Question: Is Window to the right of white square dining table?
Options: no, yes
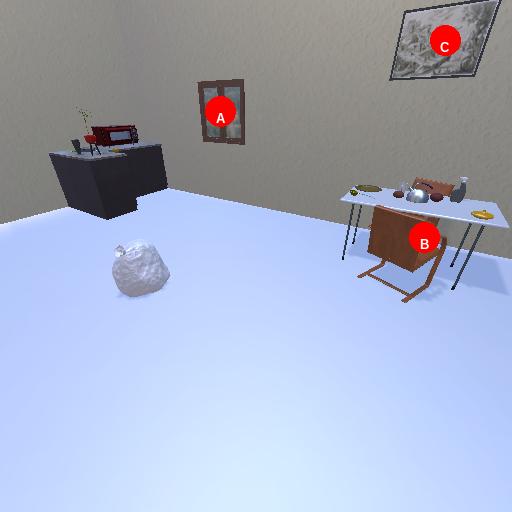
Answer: no